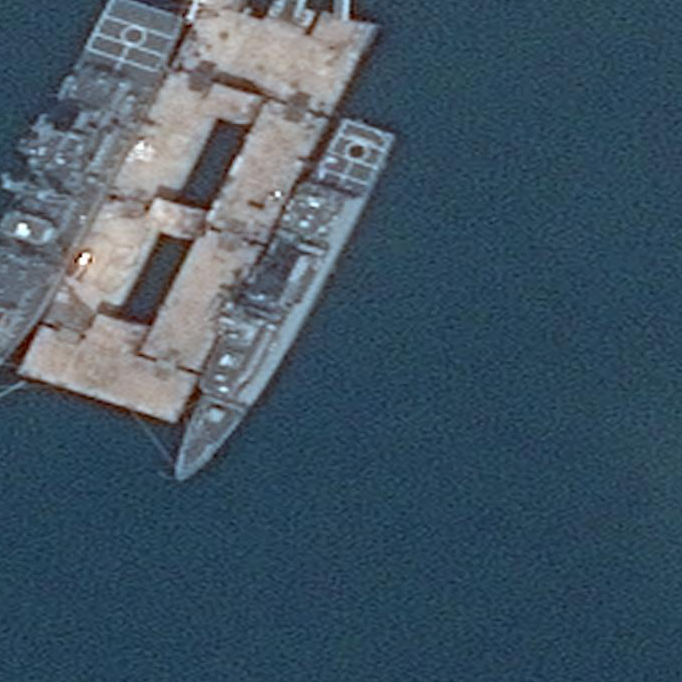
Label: destroyer